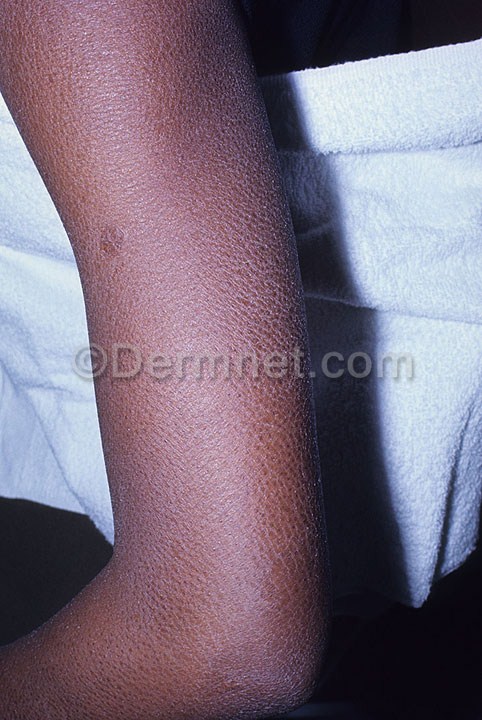
Disease: Atopic Dermatitis Photos